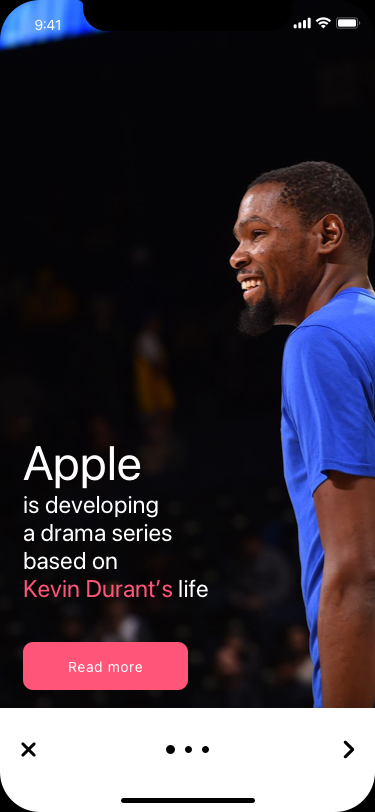
Text in this UI design:
Apple
is developing
a drama series
based on
Kevin Durant’s life